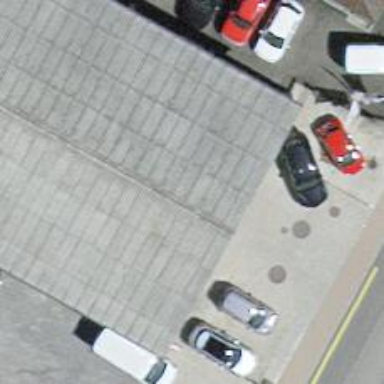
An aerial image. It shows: Car repair shop.